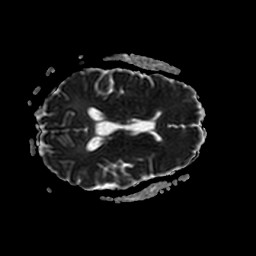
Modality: ADC
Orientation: axial
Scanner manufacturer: philips
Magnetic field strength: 3 T
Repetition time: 4.029 s
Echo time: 0.06119 s